Brain MRI, t1w sequence, axial 2D slice.
Patient: age 23, sex M, weight 78 kg, height 1.78 m
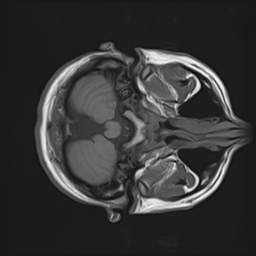